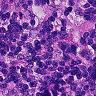
Metastatic tissue present: no